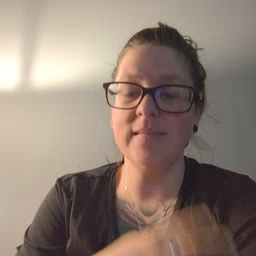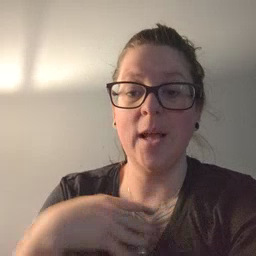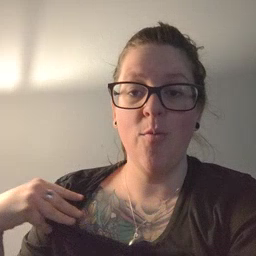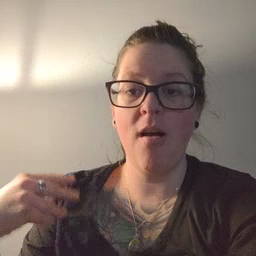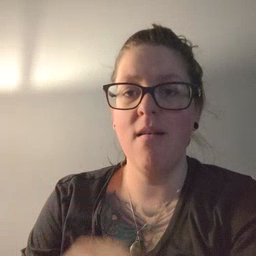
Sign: zebra